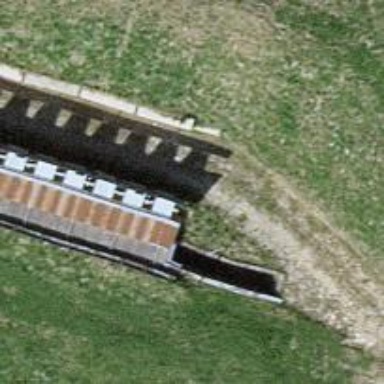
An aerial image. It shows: Retaining wall.